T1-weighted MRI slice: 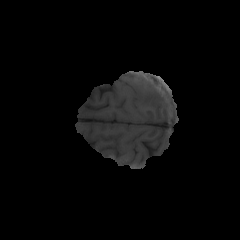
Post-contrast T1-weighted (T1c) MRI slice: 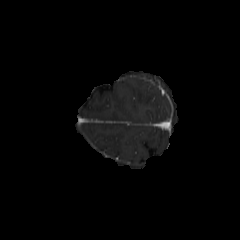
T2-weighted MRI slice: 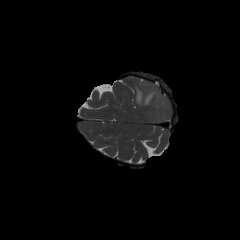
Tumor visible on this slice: yes